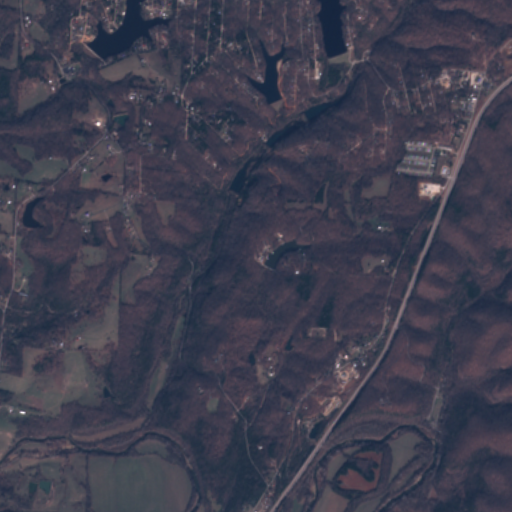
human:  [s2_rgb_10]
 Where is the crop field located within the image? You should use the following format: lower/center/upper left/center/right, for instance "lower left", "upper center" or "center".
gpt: The crop field is located in the lower left of the image.
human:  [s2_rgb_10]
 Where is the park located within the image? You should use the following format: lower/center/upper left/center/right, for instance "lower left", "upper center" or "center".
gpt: The park is located in the center of the image.
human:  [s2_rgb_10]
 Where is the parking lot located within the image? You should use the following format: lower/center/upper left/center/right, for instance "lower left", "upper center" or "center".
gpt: The parking lot is located in the lower right of the image.
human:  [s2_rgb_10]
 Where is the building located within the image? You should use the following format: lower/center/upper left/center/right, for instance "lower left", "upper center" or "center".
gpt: The building is located in the lower right of the image.
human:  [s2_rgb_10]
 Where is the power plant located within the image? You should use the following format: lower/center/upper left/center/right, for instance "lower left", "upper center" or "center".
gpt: There is no power plant in the image.